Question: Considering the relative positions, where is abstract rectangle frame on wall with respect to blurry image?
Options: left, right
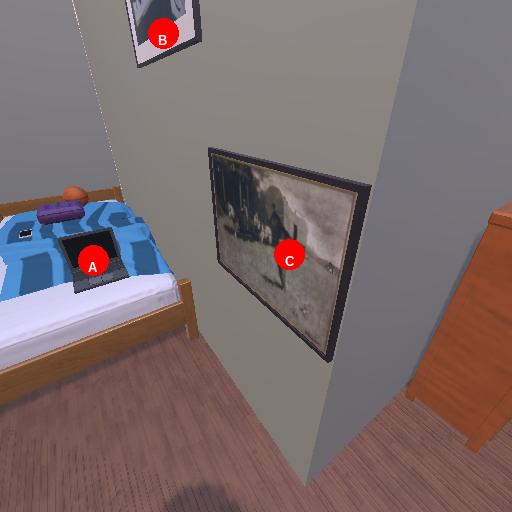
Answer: left